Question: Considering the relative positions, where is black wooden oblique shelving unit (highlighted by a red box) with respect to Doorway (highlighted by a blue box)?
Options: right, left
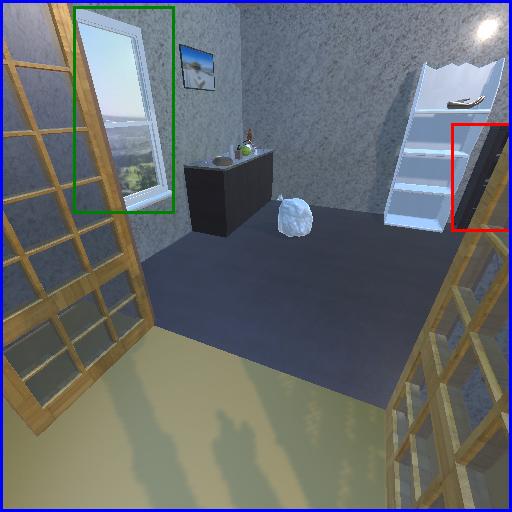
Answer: right